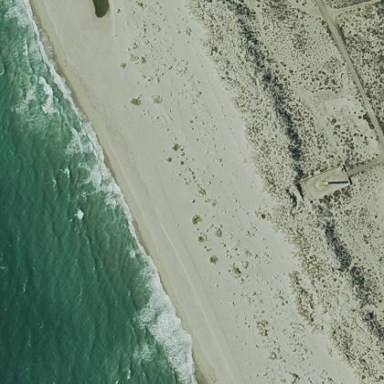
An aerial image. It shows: Sandy beach with natural surface.